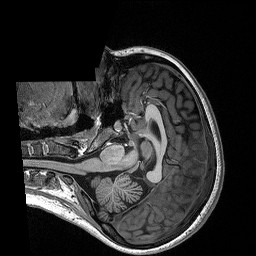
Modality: T1w
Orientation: axial